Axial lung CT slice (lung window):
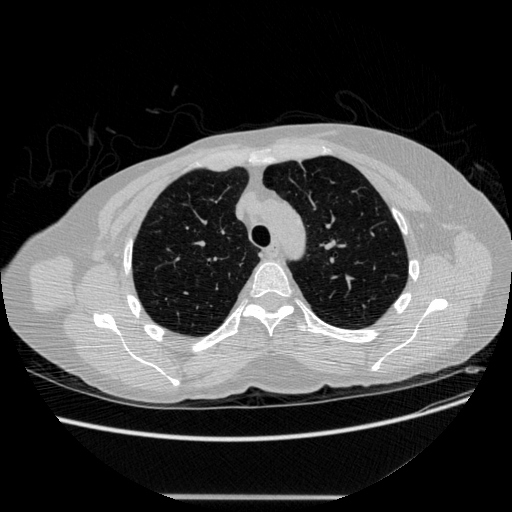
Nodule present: no